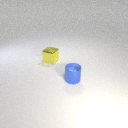
small yellow metal cube behind small blue metal cylinder